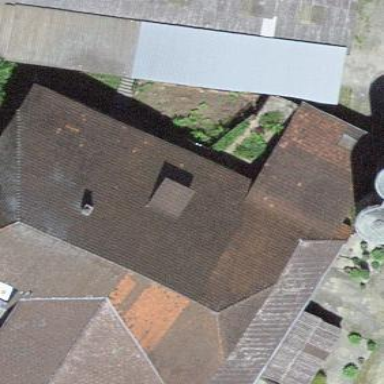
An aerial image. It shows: Farm building.